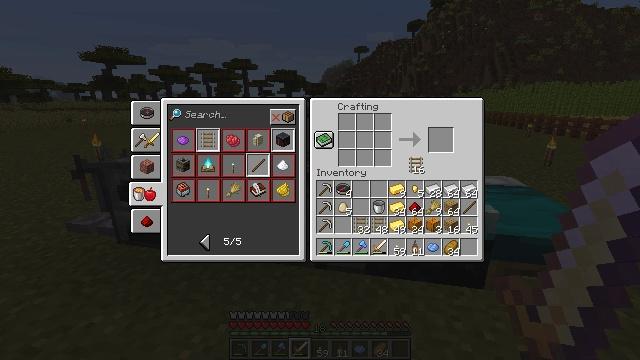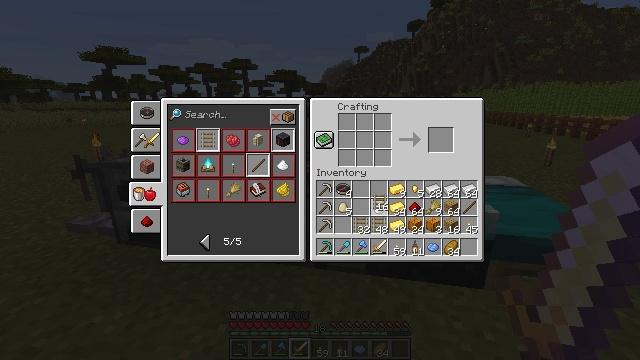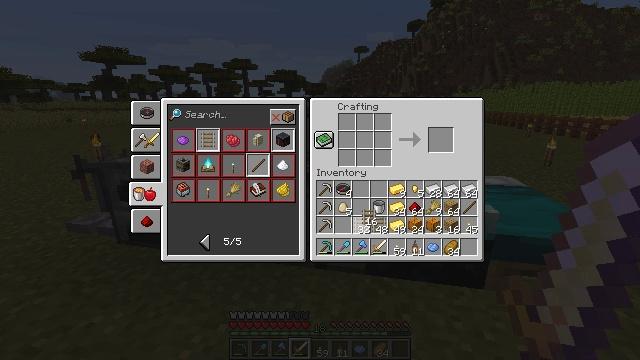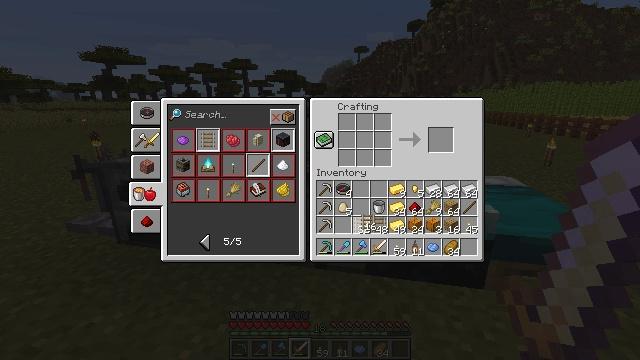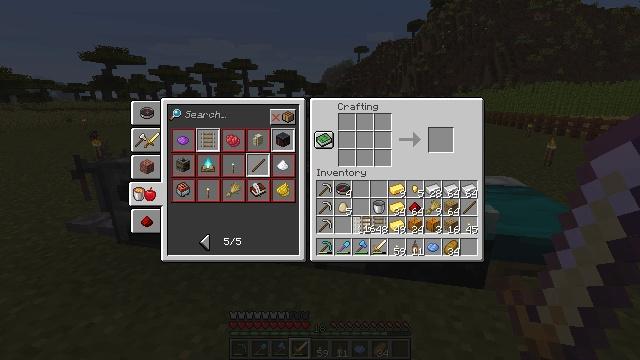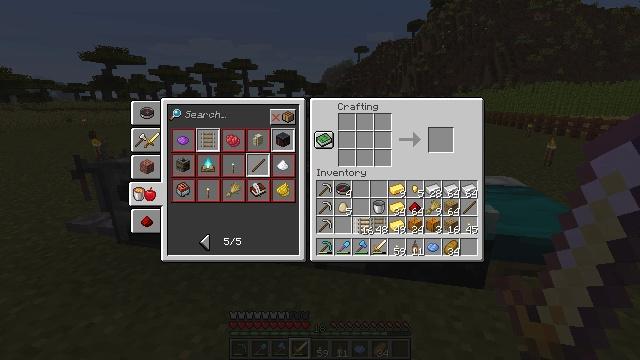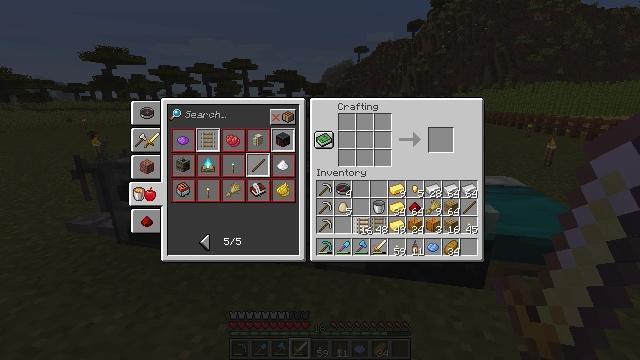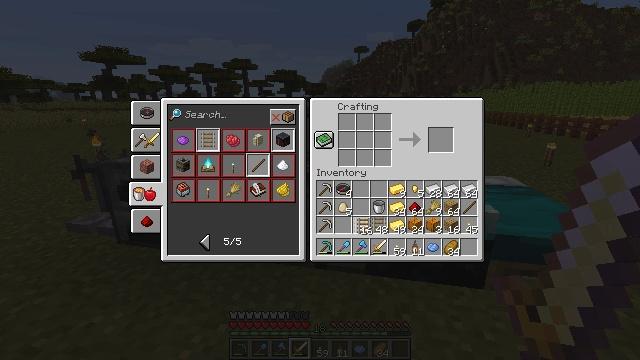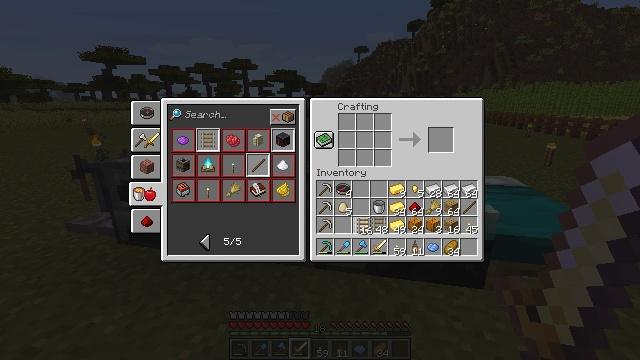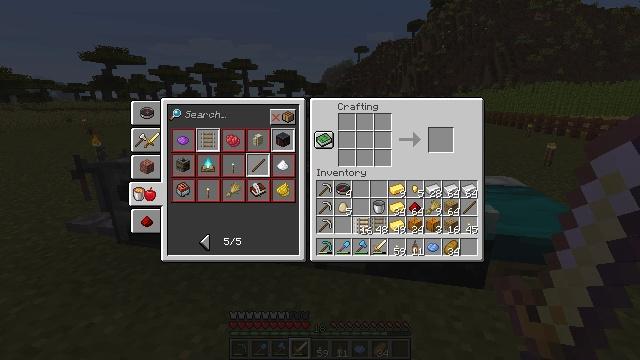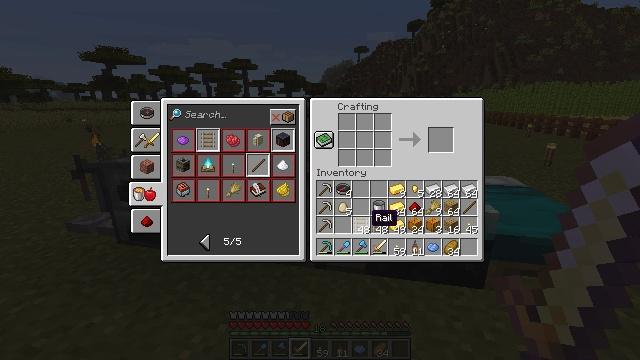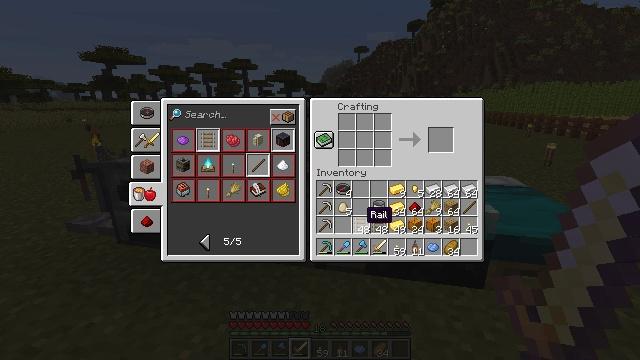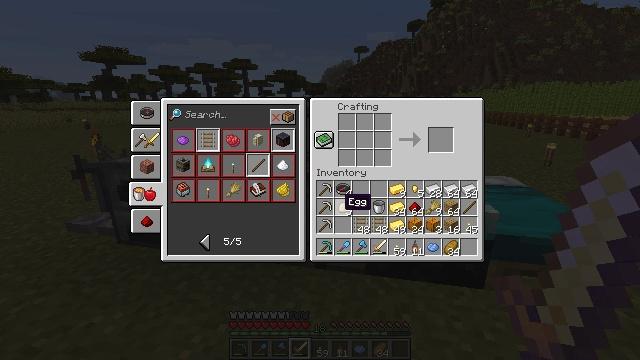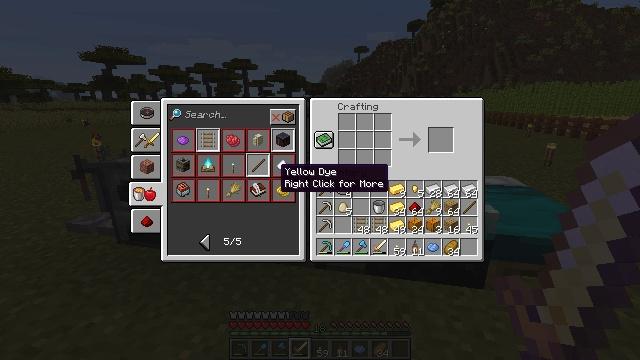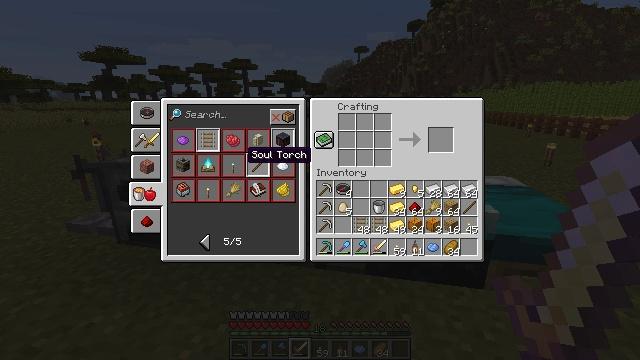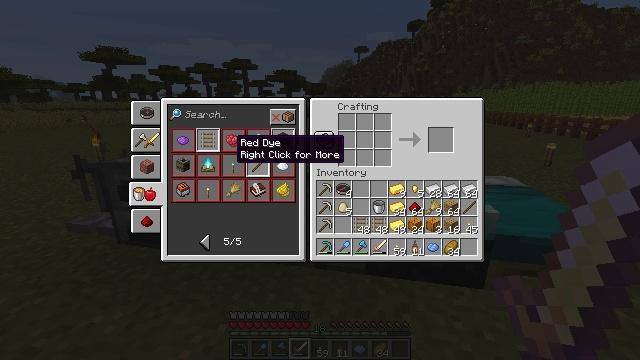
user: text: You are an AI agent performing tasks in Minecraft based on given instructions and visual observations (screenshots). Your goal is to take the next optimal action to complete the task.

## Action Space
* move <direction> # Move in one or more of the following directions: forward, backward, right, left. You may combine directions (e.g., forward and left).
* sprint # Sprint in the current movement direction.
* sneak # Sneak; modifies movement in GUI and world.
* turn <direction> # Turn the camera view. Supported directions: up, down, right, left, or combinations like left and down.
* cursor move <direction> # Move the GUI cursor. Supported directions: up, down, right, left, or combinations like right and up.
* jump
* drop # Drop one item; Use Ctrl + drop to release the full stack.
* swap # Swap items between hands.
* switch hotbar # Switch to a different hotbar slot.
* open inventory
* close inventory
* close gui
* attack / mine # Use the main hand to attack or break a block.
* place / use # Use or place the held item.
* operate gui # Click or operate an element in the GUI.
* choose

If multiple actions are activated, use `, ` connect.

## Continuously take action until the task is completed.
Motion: motion action
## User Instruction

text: Craft rails with iron ingots and a stick.
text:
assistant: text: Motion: cursor move left and down
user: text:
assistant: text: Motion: cursor move left and down
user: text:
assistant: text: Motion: no_op
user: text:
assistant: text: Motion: no_op
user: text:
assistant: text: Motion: no_op
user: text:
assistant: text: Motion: no_op
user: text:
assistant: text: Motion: operate gui
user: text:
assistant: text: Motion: operate gui
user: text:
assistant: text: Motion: operate gui
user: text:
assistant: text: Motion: no_op
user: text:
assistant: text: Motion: no_op
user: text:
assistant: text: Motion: cursor move left and up
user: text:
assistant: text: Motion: cursor move left and up
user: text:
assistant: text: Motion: cursor move left and up
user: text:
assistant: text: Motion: cursor move left and up
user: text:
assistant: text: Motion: cursor move left and up
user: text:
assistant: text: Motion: no_op
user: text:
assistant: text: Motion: no_op
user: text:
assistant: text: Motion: no_op
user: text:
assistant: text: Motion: no_op
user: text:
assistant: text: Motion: operate gui
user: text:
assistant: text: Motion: operate gui
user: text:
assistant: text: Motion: operate gui
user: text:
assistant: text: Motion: cursor move right
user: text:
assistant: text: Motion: cursor move right
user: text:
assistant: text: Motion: cursor move right
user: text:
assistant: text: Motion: cursor move right
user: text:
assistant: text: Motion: cursor move right
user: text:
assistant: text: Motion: no_op
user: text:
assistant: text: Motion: cursor move right